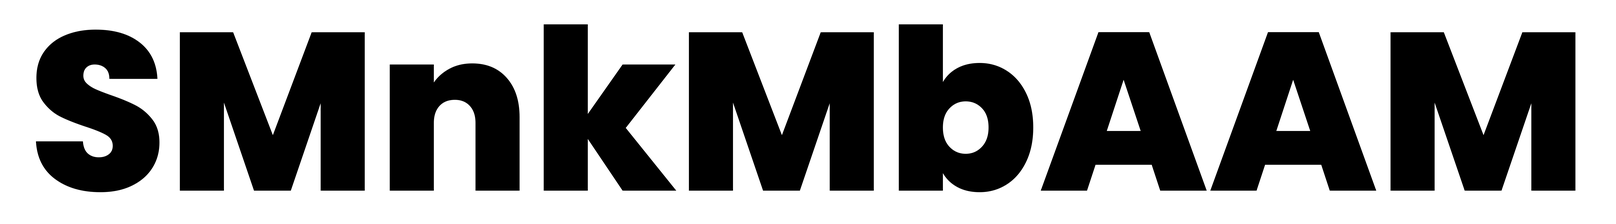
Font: Poppins-ExtraBold